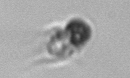
Label: Mesodinium